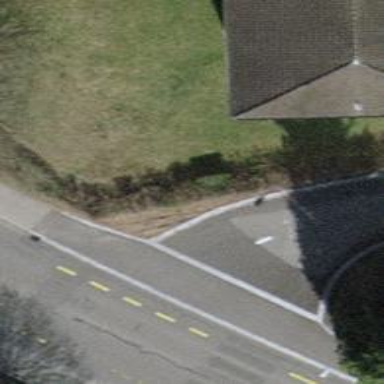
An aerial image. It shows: Residential road with asphalt surface. There is on-street parallel parking on both sides of the road.